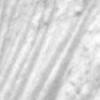
Label: change